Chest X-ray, PA view. Patient: 58 years old, sex M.
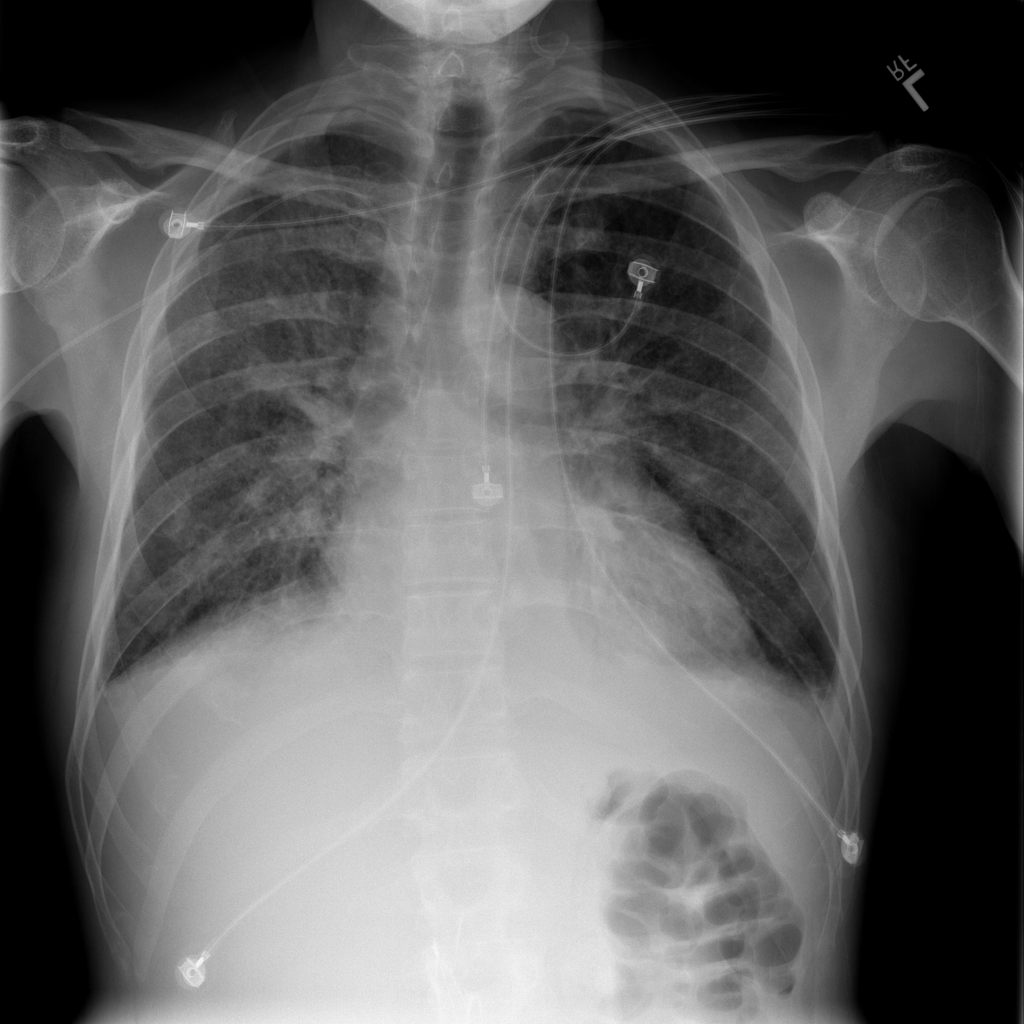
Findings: Atelectasis, Infiltration